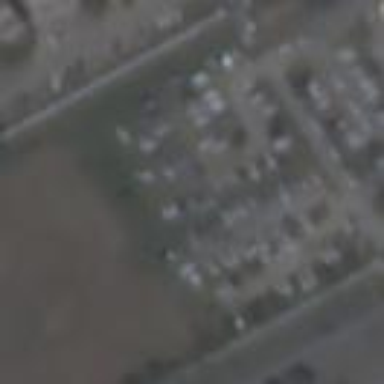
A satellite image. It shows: Parking area.